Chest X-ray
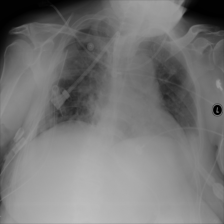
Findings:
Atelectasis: negative
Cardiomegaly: negative
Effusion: negative
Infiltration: negative
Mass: negative
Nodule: negative
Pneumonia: negative
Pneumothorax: negative
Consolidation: negative
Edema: negative
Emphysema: negative
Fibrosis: negative
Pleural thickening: negative
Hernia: negative